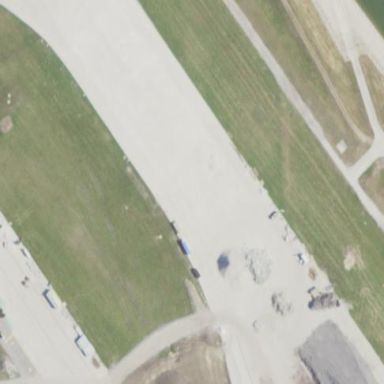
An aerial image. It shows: Apron at the airport.